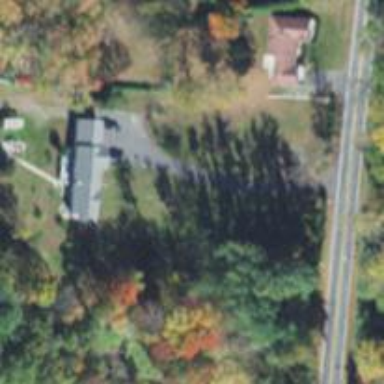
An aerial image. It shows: Driveway.